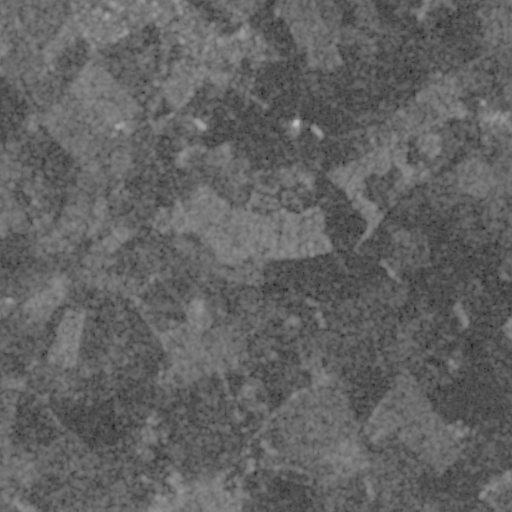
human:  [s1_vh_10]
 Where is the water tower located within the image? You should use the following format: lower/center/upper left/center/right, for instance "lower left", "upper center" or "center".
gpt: The water tower is located in the lower left of the image.
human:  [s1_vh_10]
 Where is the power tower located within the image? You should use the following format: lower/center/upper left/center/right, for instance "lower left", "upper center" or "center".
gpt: There is no power tower in the image.

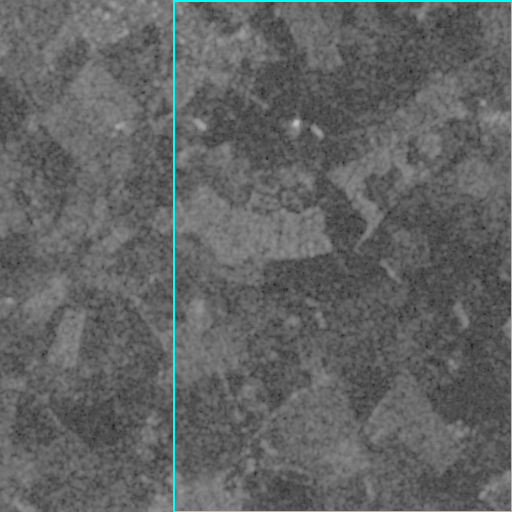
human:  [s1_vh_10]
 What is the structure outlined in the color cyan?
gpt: The structure outlined in cyan is a crop field.
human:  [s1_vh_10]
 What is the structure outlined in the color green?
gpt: There is no green outline.